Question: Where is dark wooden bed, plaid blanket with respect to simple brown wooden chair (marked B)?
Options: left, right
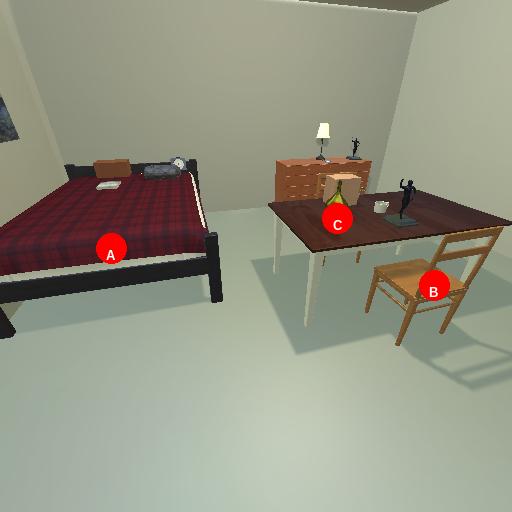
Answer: left